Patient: sex F, age 35
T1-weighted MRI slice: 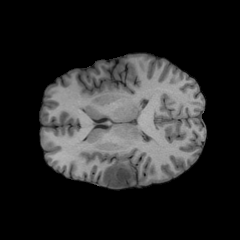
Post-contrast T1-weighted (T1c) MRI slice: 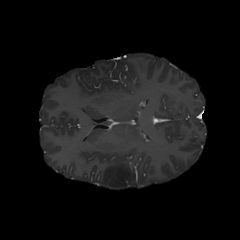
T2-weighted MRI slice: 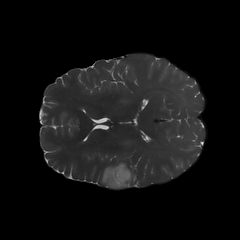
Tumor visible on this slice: yes
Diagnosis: Oligodendroglioma, IDH-mutant, 1p/19q-codeleted
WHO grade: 2